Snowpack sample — Buffalo Mountain, Silverthorne, Colorado, USA (2/22/26, 2:02 PM MST)
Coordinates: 39.622, -106.113
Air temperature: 33 °F
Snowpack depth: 63 cm
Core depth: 20 cm
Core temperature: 24.8 °F
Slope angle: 11°, slope face: 116°
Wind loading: low
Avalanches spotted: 0
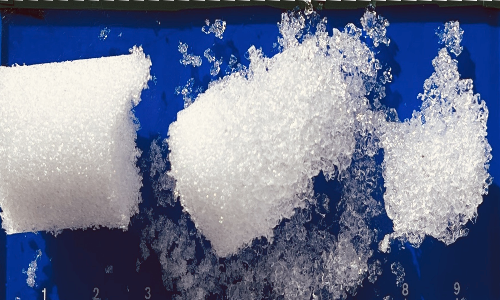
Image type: core
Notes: In a firebreak similar to site 1, minimal wind loading with no spotted avalanches (not many faces in view though)